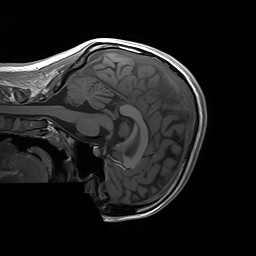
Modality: T1w
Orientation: sagittal